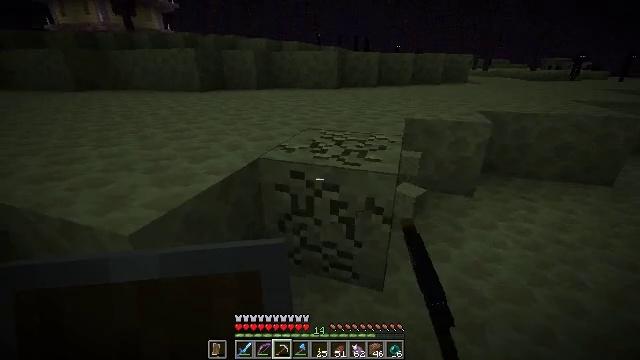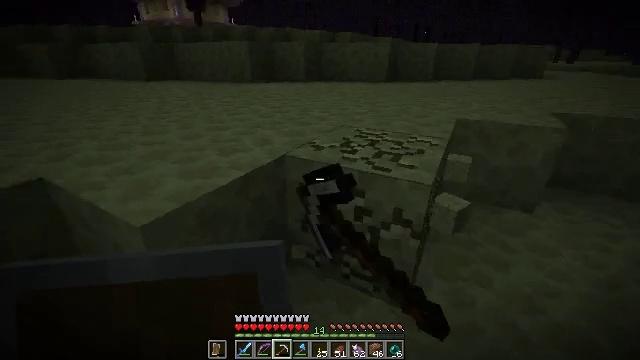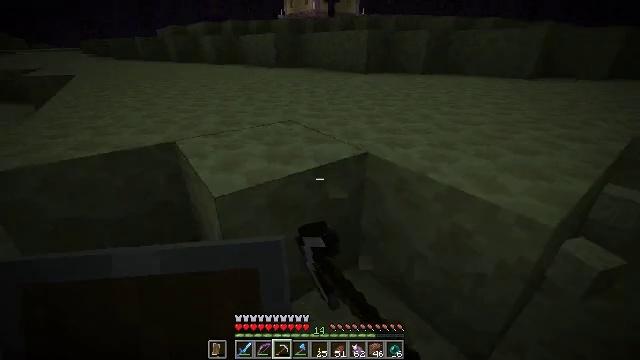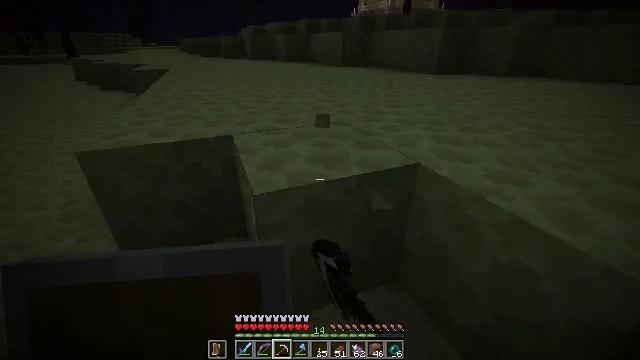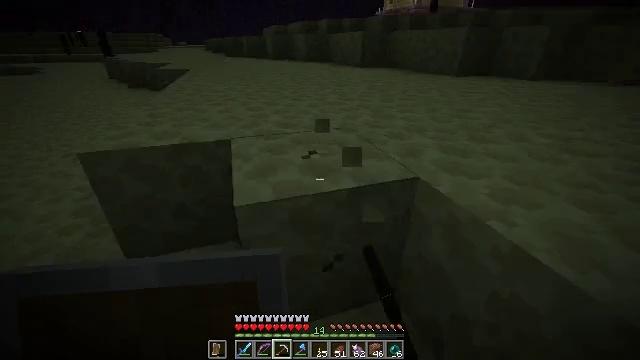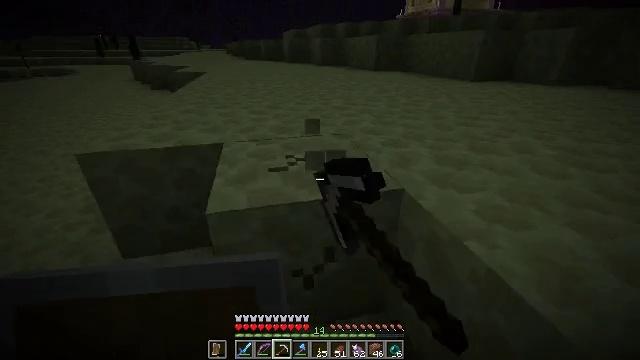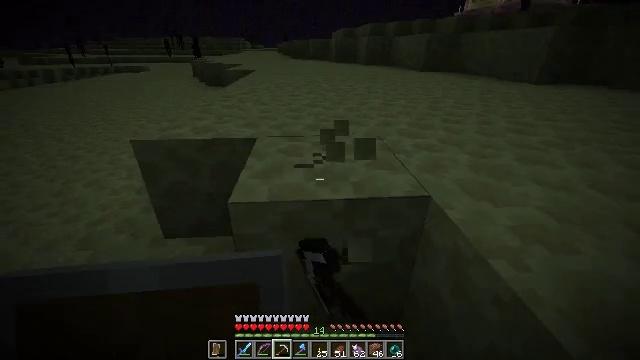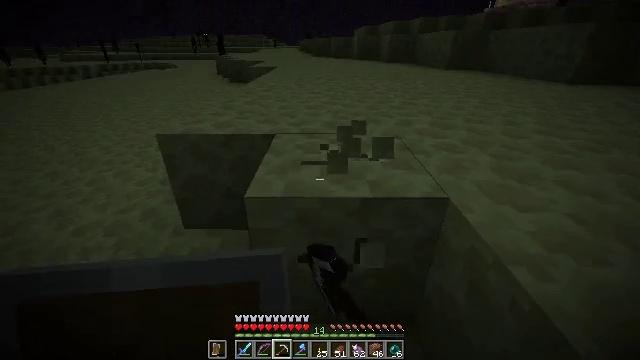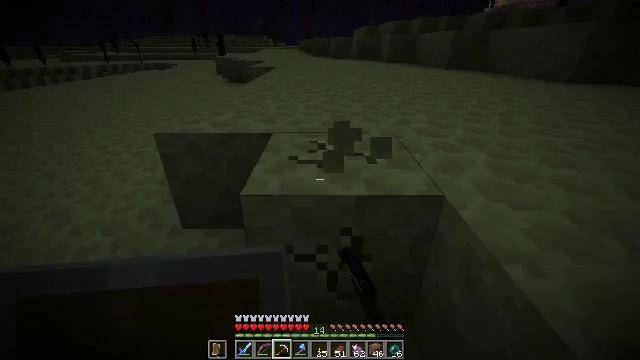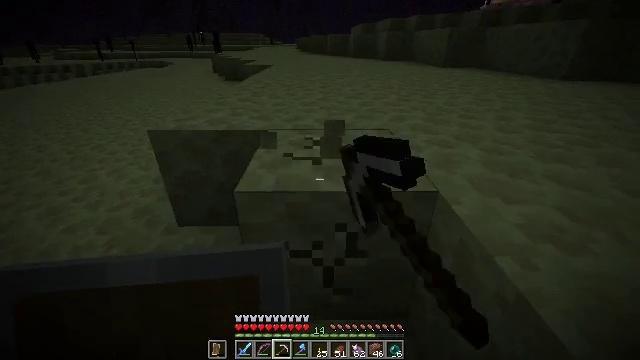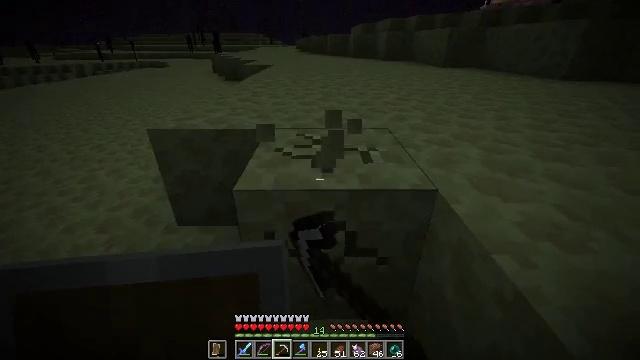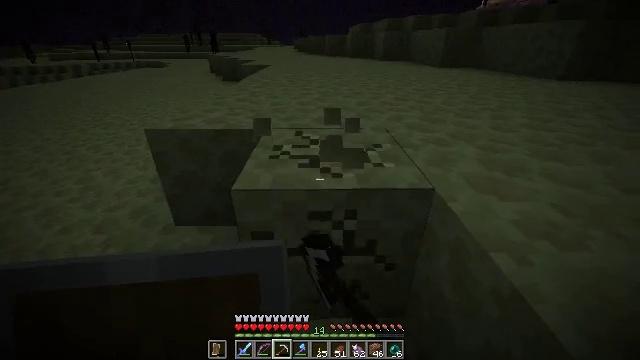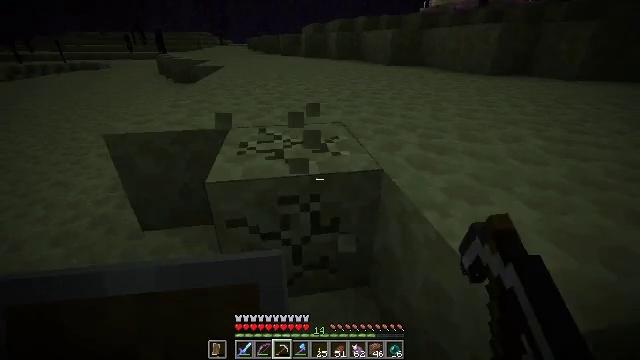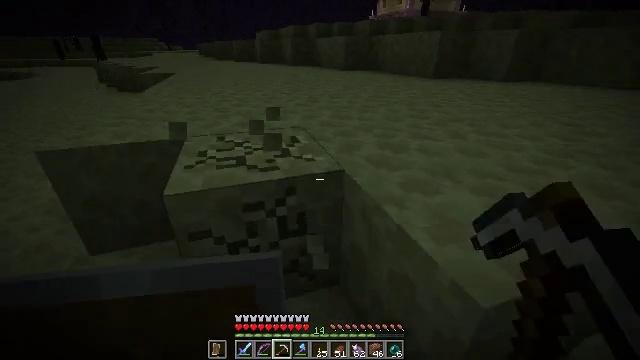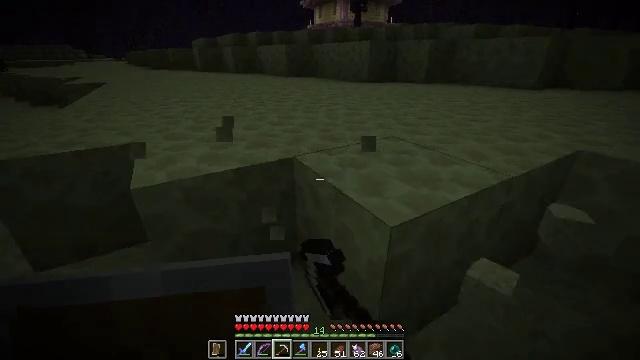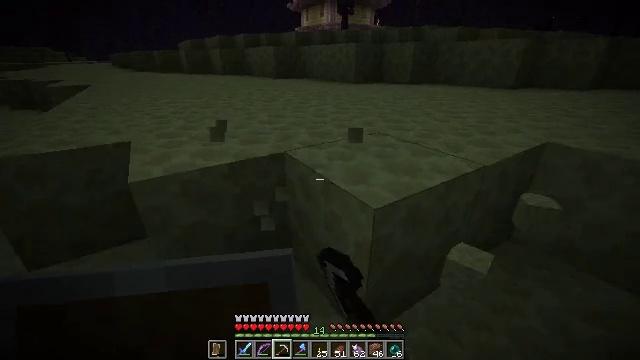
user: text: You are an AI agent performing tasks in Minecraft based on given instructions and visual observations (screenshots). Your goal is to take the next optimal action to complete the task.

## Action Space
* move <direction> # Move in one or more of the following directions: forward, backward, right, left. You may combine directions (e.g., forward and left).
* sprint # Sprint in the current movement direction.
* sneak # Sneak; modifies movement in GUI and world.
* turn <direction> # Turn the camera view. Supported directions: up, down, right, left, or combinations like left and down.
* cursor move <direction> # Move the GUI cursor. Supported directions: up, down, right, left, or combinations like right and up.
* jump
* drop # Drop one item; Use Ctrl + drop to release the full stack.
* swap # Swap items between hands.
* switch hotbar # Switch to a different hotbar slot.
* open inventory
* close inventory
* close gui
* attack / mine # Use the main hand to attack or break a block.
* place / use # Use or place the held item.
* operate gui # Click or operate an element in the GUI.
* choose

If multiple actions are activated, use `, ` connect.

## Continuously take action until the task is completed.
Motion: motion action
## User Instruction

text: Gather end stone from the End.
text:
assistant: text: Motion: move forward and move right, turn left and down, attack / mine
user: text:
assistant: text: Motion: move forward and move right, turn left and down, attack / mine
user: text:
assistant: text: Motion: move forward and move right, turn left, attack / mine
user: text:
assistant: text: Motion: move right, turn left, attack / mine
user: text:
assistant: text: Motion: turn left, attack / mine
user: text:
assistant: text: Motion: turn left, attack / mine
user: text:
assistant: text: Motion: turn left, attack / mine
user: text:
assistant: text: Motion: attack / mine
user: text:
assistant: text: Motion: attack / mine
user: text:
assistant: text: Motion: attack / mine
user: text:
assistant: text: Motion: move back, attack / mine
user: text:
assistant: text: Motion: move back, turn right, attack / mine
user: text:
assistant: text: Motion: move back, turn right and up, attack / mine
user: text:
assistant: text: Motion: move back, turn right and up, attack / mine
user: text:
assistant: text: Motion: move back, turn right, attack / mine
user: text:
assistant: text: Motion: attack / mine
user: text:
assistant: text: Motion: attack / mine
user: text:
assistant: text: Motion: attack / mine
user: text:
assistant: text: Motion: attack / mine
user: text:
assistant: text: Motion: attack / mine
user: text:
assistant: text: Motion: attack / mine
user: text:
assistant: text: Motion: attack / mine
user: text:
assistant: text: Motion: attack / mine
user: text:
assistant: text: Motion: attack / mine
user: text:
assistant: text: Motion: attack / mine
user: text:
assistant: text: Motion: attack / mine
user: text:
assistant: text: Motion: attack / mine
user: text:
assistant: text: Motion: attack / mine
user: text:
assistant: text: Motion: attack / mine
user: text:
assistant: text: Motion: attack / mine